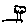
Label: tree